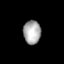
Tissue: lung
Cell type: Endothelial cells
Senescence score: 0.5412
Nuclear area (px): 403
Mean DAPI intensity: 170.481